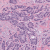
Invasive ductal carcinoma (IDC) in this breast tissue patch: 1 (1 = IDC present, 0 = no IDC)